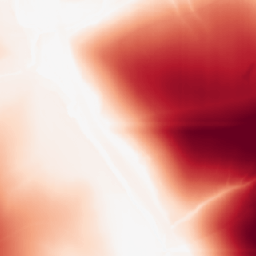
Category: morphological
Decomposition family: rolling_ball
Decomposition parameters: radius: 200
Upsampling method: nearest
Upsampling parameters: scale: 8
Upsampling scale: 8